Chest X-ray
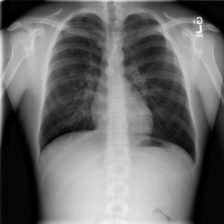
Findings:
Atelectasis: negative
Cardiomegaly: negative
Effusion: negative
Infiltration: negative
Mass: negative
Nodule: negative
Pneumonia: negative
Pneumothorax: negative
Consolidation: positive
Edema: negative
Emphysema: negative
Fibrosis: negative
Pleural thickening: negative
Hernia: negative